Field crop: maize
Growth stage: 2
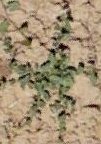
Species: convolvulus